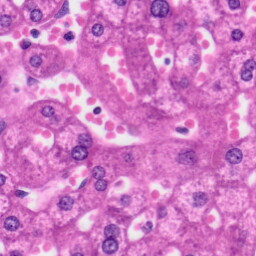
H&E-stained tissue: Liver